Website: macys
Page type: cart
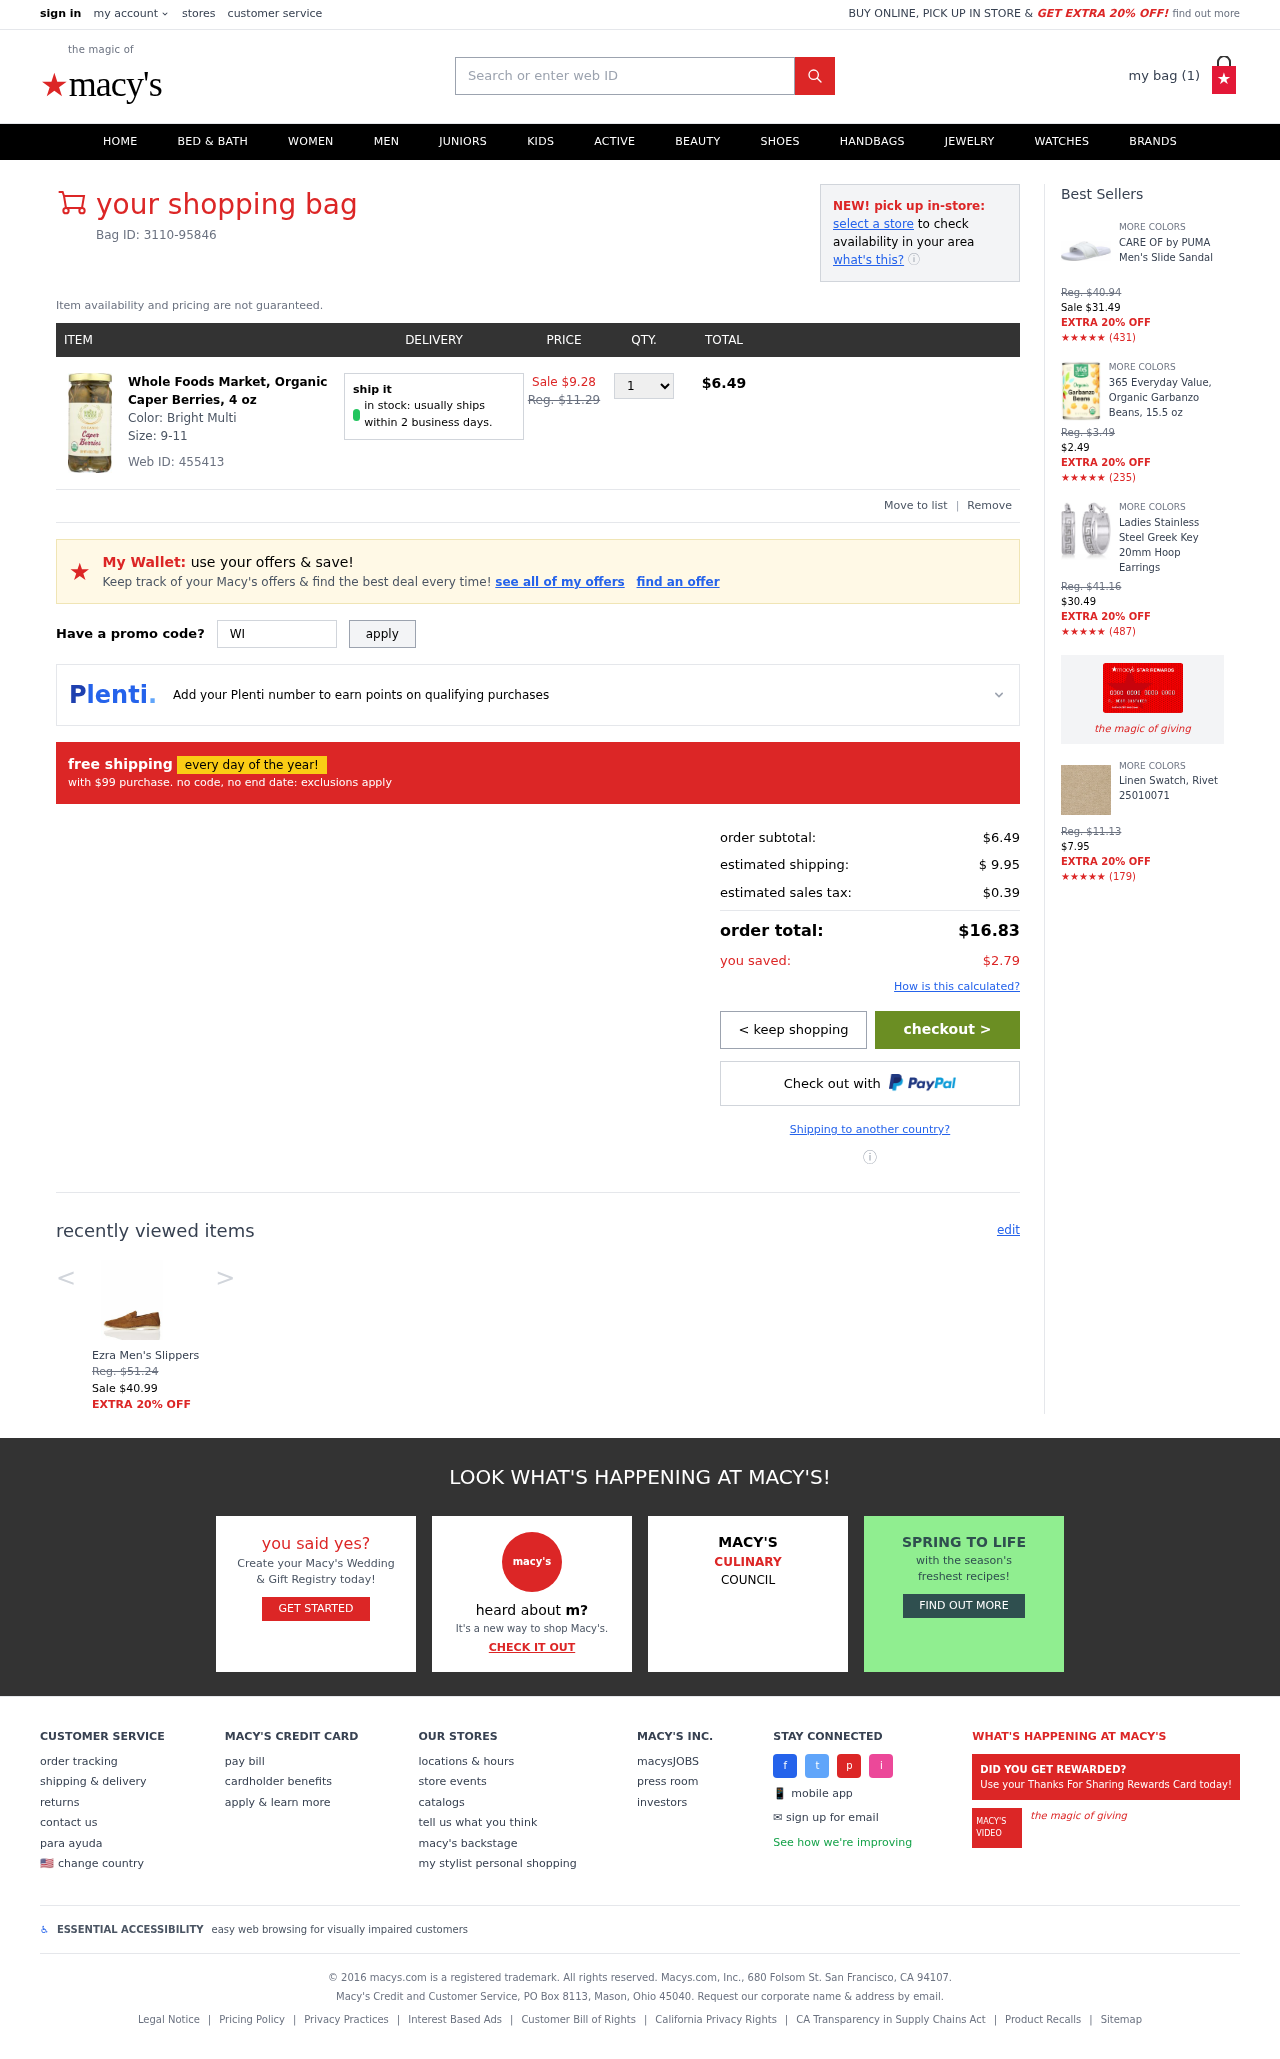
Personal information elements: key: PII_PROMO_CODE
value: WINTER23
Product elements: key: PRODUCT1_NAME
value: Whole Foods Market, Organic Caper Berries, 4 oz
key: PRODUCT1_PRICE
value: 6.49
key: PRODUCT1_QUANTITY
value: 1
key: PRODUCT2_NAME
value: Ezra Men's Slippers
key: PRODUCT2_PRICE
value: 40.99
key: PRODUCT3_NAME
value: CARE OF by PUMA Men's Slide Sandal
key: PRODUCT3_NUM_RATINGS
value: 431
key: PRODUCT3_PRICE
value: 31.49
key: PRODUCT4_NAME
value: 365 Everyday Value, Organic Garbanzo Beans, 15.5 oz
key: PRODUCT4_NUM_RATINGS
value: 235
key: PRODUCT4_PRICE
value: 2.49
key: PRODUCT5_NAME
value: Ladies Stainless Steel Greek Key 20mm Hoop Earrings
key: PRODUCT5_NUM_RATINGS
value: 487
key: PRODUCT5_PRICE
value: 30.49
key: PRODUCT6_NAME
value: Linen Swatch, Rivet 25010071
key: PRODUCT6_NUM_RATINGS
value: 179
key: PRODUCT6_PRICE
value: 7.95
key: PRODUCT1_ORIGINAL_PRICE
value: Sale $9.28
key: PRODUCT1_TOTAL
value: $6.49
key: PRODUCT2_ORIGINAL_PRICE
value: Reg. $51.24
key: PRODUCT3_ORIGINAL_PRICE
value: Reg. $40.94
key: PRODUCT3_RATING
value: ★★★★★
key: PRODUCT4_ORIGINAL_PRICE
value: Reg. $3.49
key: PRODUCT4_RATING
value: ★★★★★
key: PRODUCT5_ORIGINAL_PRICE
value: Reg. $41.16
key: PRODUCT5_RATING
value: ★★★★★
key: PRODUCT6_ORIGINAL_PRICE
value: Reg. $11.13
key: PRODUCT6_RATING
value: ★★★★★
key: PRODUCT_WEB_ID
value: Web ID: 455413
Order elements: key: ORDER_NUM_ITEMS
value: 1
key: ORDER_BAG_ID
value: Bag ID: 3110-95846
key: ORDER_SUBTOTAL
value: $6.49
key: ORDER_SHIPPING_COST
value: $ 9.95
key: ORDER_TAX
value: $0.39
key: ORDER_TOTAL
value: $16.83
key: ORDER_SAVINGS
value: $2.79
Search elements: key: HEADER_SEARCH
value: Search or enter web ID